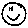
Label: smiley face